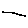
Label: line